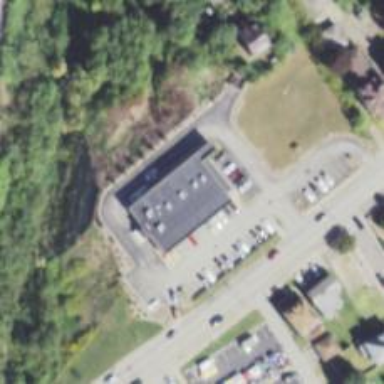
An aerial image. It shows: Healthcare clinic.